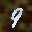
Label: 9